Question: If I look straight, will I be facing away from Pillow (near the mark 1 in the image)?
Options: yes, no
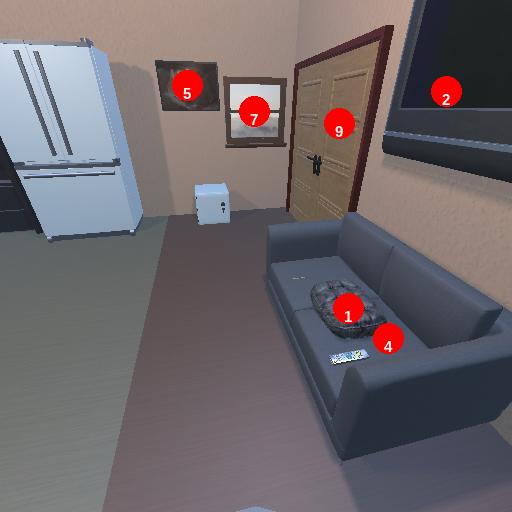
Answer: yes